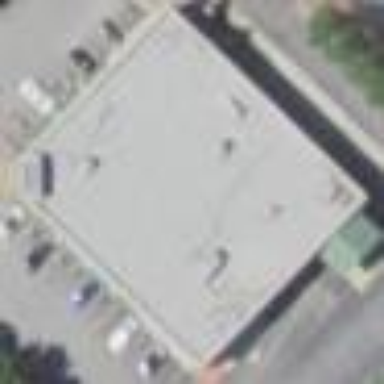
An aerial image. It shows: Building.